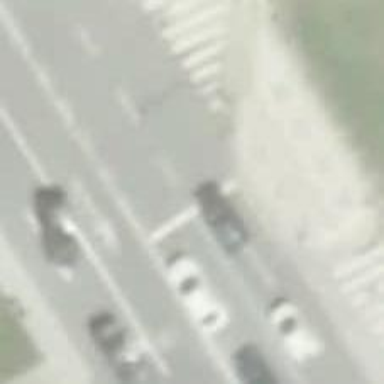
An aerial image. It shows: Road with traffic signals.